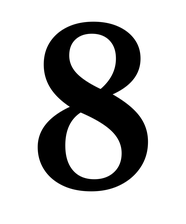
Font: LibreCaslonText_SemiBold